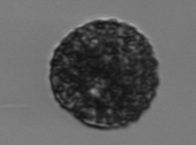
Label: Vicicitus_globosus